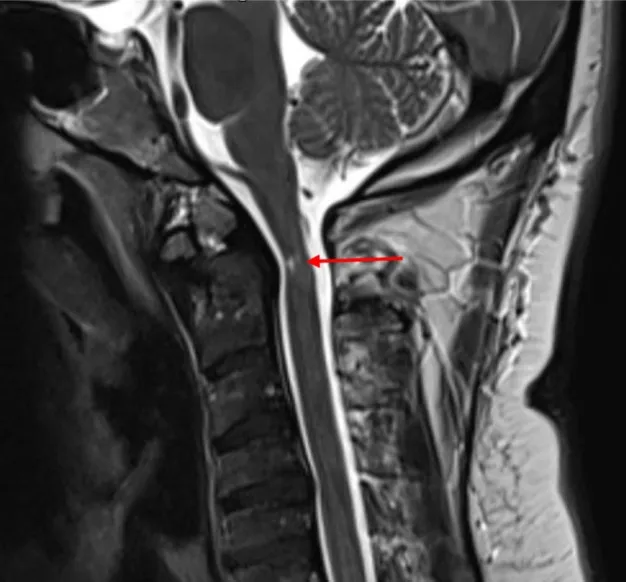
Focal myelomalacia and atrophy (arrow) involving the cervical spinal cord at the C2 level.
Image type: radiology (mri)